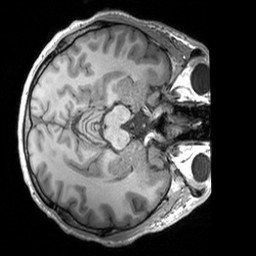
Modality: T1w
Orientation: axial
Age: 30
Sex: male
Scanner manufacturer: siemens
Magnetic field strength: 3 T
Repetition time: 1.9 s
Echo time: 0.00252 s